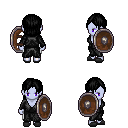
a pixel art fantasy rpg character, female body template, dark elf, purple skin, gray robe, white pants, black long bangs hairstyle, gray slippers, shield, four views (front, back, left, right), 2x2 character sprite sheet, small pixel art, hard edges, no anti-aliasing